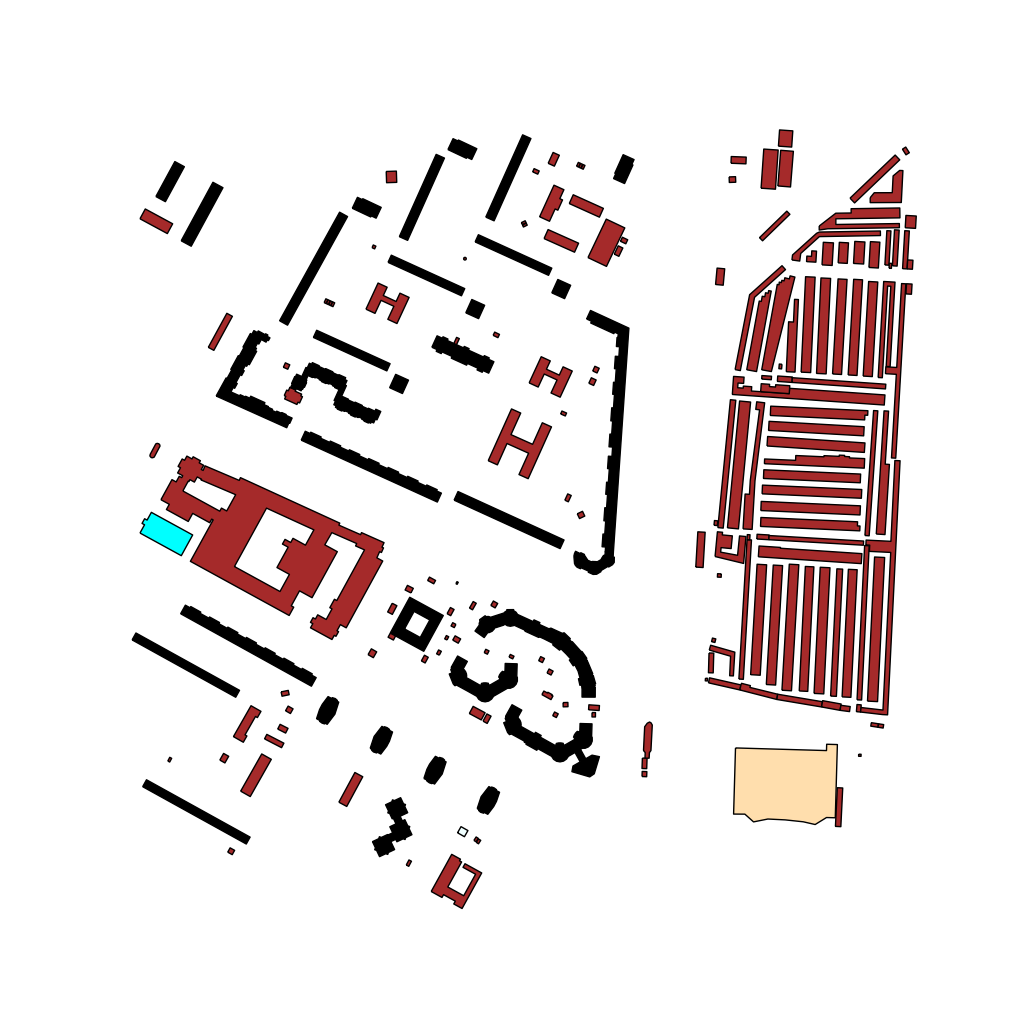
Tags: overhead vector_map, business, industrial, recreation, residential, modern, soviet, high_rise, individual_rise, low_rise, medium_rise, density_3, Building, Facility, Grocery, Mall, Supermkt, 1.0 km²